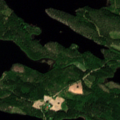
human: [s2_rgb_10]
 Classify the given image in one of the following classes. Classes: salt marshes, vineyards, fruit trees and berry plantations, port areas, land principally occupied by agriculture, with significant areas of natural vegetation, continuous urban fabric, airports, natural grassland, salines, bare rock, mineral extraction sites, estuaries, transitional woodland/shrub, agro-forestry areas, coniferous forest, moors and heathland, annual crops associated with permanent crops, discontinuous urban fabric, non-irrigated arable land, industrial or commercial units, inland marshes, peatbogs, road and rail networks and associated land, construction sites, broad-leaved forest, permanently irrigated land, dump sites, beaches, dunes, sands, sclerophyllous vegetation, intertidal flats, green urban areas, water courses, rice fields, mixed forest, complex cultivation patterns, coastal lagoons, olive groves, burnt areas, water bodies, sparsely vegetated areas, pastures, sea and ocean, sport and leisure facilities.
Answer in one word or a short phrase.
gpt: mixed forest, transitional woodland/shrub, water bodies